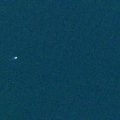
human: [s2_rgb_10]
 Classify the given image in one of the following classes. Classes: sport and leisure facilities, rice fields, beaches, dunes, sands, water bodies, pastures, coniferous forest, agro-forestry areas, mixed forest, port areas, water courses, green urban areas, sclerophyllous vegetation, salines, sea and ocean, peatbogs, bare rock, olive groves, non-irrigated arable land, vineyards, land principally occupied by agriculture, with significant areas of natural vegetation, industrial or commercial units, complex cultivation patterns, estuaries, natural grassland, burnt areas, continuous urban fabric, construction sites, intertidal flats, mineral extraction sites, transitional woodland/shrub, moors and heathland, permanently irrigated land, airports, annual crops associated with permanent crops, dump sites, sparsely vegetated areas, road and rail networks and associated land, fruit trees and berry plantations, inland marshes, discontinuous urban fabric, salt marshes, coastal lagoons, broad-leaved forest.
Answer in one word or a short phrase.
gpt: sea and ocean